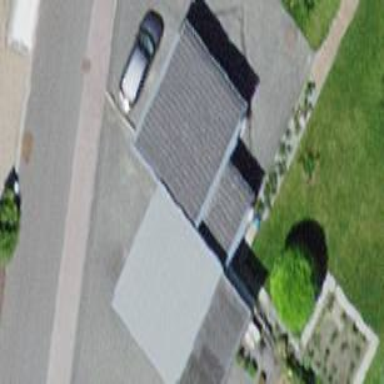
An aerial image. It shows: Group of garages.